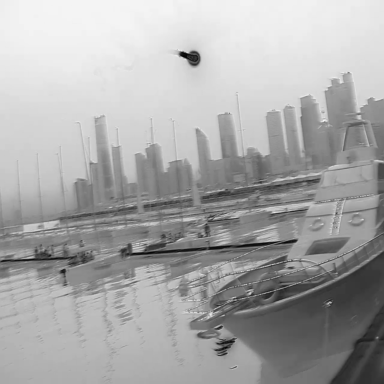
There are nine sailboats in the infrared image.